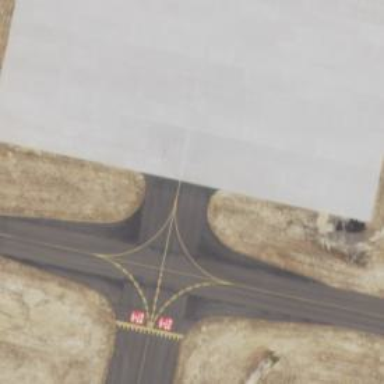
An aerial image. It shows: View of taxiway at the airport.